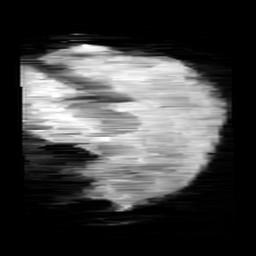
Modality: minIP
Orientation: sagittal
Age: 10
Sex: male
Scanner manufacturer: siemens
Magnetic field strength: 3 T
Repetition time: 0.027 s
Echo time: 0.02 s